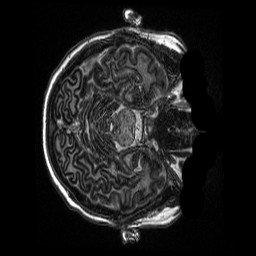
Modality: T1w
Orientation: axial
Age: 40
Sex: female
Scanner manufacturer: siemens
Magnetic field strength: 3 T
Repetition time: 5 s
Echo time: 0.00298 s